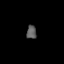
Tissue: prostate
Cell type: Fibroblasts
Senescence score: 0.8444
Nuclear area (px): 131
Mean DAPI intensity: 91.573